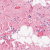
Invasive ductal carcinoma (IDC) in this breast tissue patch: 0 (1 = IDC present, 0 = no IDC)